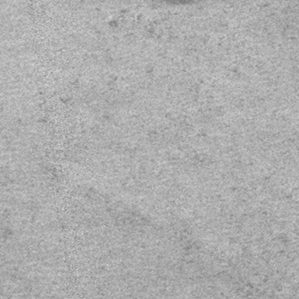
Label: frost